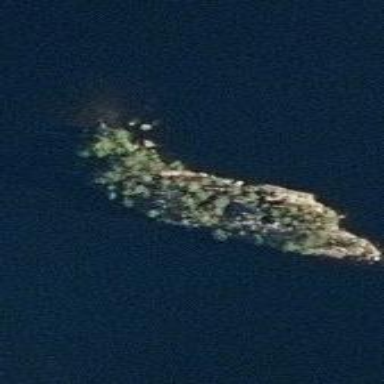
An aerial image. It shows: Island.